Question: What is the reading of this measurement?
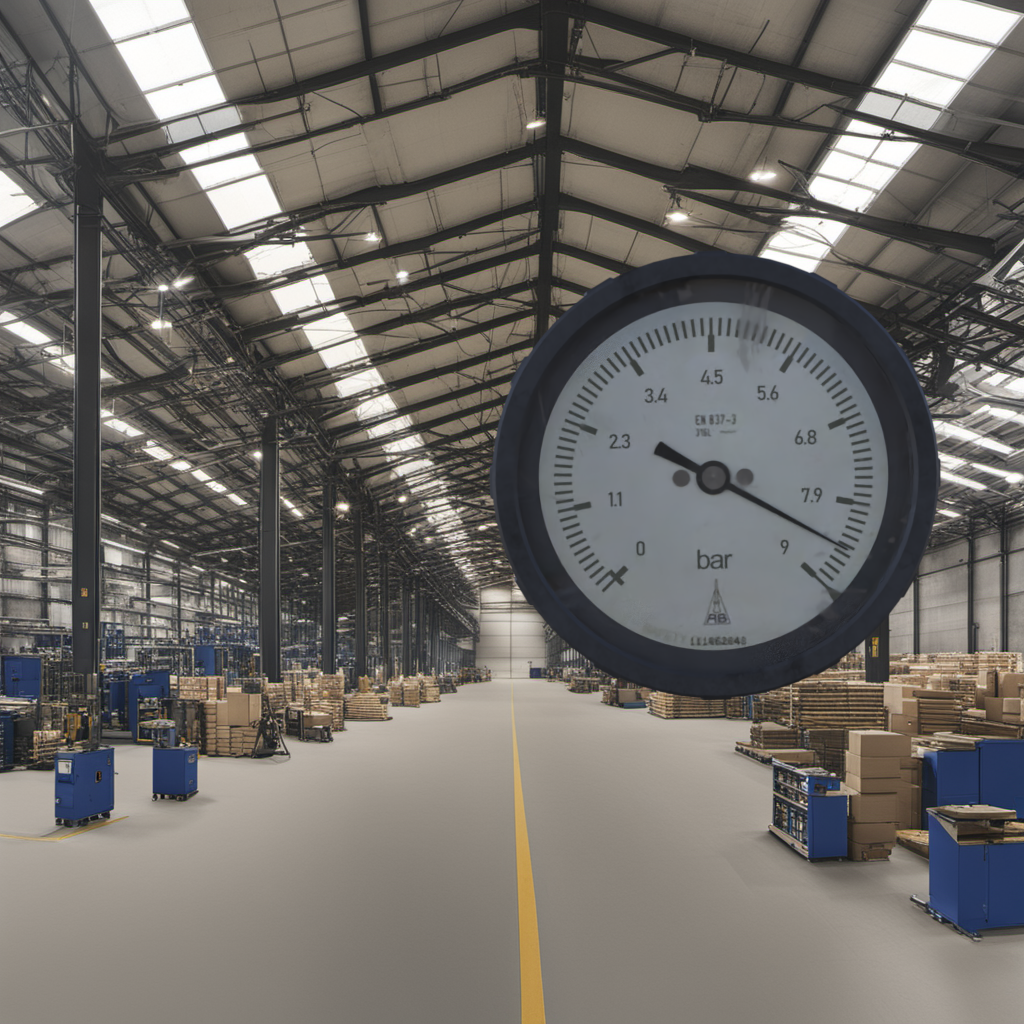
Answer: The result is 8.45
Question: What is the reading range of this measurement?
Answer: The range is from 0 to 9
Question: What is the minimum and maximum value of the measurement shown in the image?
Answer: The minimum value is 0 and the maximum value is 9